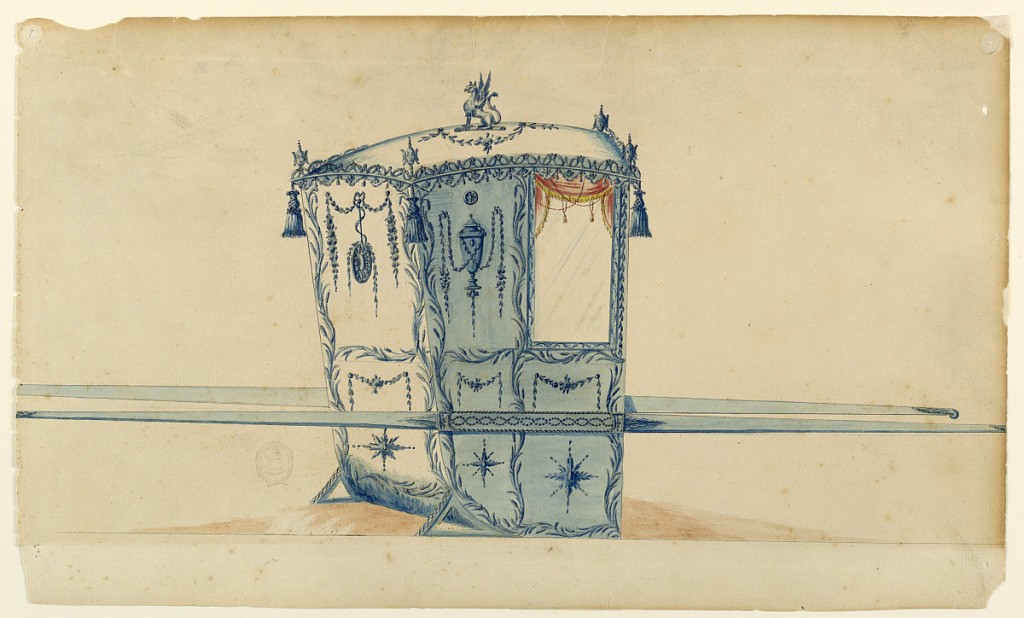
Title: Design for a sedan chair
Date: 1775–80
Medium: Black chalk, pen and ink, brush and blue, rose, red, yellow, brown watercolor on paper
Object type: Drawing
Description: Shown from the left front corner with two bars. On top of the roof sits a griffin in a wreath. Fantastic masks in the shape of urns stand at the corners. They are connected between each other by a cresting. Lambrequins hang downwards, as do tassels at the corners. The panels are framed by reed rinceaux. That beside the window is decorated with an urn surrounded by festoons. In the other panels hang festoons. A disk with superimposed garland hangs between them in the upper part of the back. In the lower panels are rosettes below. The mountings and the decoration of the bars are shown. The signature and the date, the latter in the foot have been erased.